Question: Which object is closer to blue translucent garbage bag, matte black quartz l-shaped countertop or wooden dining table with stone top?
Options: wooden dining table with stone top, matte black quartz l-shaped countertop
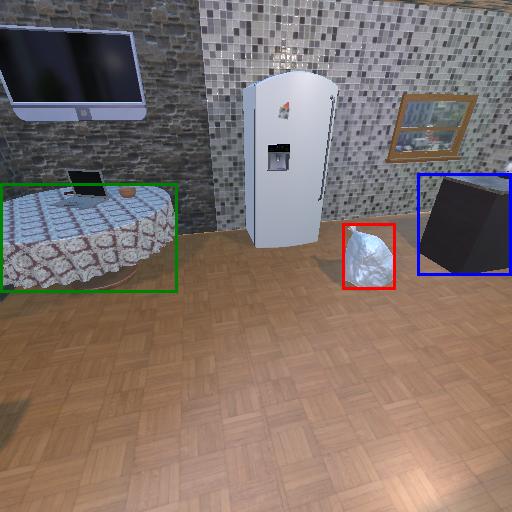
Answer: wooden dining table with stone top